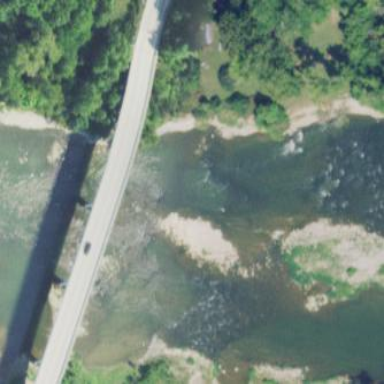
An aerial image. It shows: Man-made bridge.